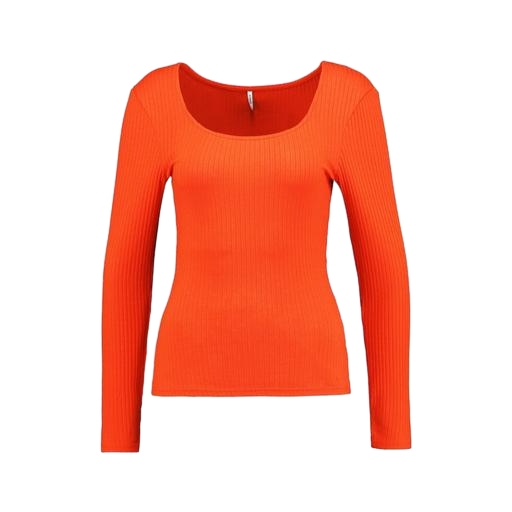
bright orange and long sleeves, long-sleeve t-shirt only macy, orange longline crew neck top, white background